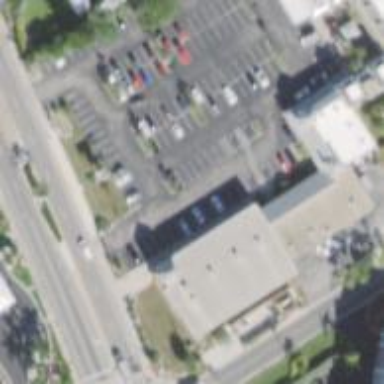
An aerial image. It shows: Parking area with asphalt surface.